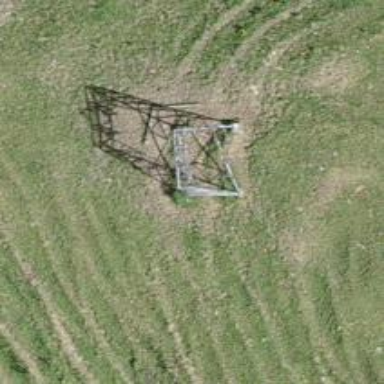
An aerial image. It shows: Pylon for aerialway.